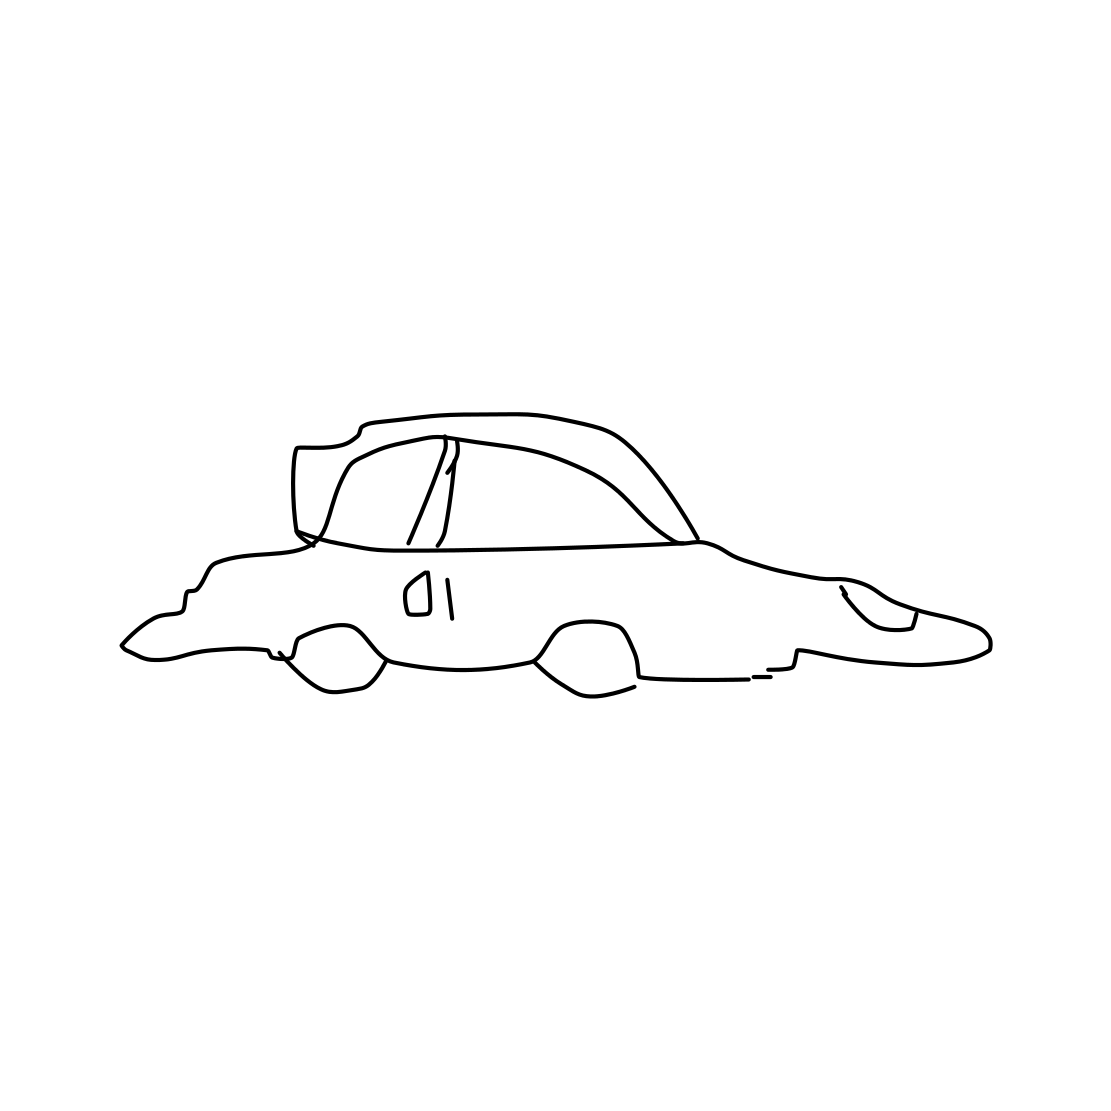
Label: race car